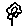
Label: flower